Question: Hi, ive been dealing with this for some time now and need your help. well I have an array $arrayAmenities which contains a combination of the following data based on what is fetched from the database:
'''
Air Conditioned
Bar
Brunch
Party Room
Tea Room
Terrace
Valet
'''
I would like the application to dynamically check the following set of checkboxes based on the data contained in the array.
With my code only one checkbox is checked based on the first data contained in the array.
Can you please tell what Im missing? Thanks for answering.
code:
'''
//get amenities one by one in order to set the checkboxes
$arrayAmenities = explode(',', $rest_amenities );
$i=0;
while(count($arrayAmenities) > $i)
{
var_dump($arrayAmenities[$i]);
switch($arrayAmenities[$i])
{
case 'Air Conditioned':
$checkedAir = 'checked=true';
break;
case 'Bar':
$checkedBar = 'checked=true';
break;
case 'Brunch':
$checkedBru = 'checked=true';
break;
case 'Party Room';
$checkedPar = 'checked=true';
break;
}
$i+=1;
}
}
'''
checkboxes
'''
<table cellpadding="0" cellspacing="0" style="font-size:10px">
<tr>
<td style="border-top:1px solid #CCC;border-right:1px solid #CCC;border-left:1px solid #CCC; padding-left:5px ">Air Conditioned <input type="checkbox" name="air_cond" <?php print $checkedAir;?> value="Air Conditioned"></td>
<td style="padding-left:10px; border-top:1px solid #CCC;border-right:1px solid #CCC;">Bar <input type="checkbox" name="bar" value="Bar" <?php print $checkedBar;?>></td>
<td style="padding-left:10px; border-top:1px solid #CCC;border-right:1px solid #CCC; ">Brunch <input type="checkbox" name="brunch" value="Brunch" <?php print $checkedBru;?>></td>
</tr>
<tr>
<td style="border-top:1px solid #CCC;border-right:1px solid #CCC; border-bottom:1px solid #CCC; border-left:1px solid #CCC; padding-left:5px">Party Room <input <?php print $checkedPar;?> type="checkbox" name="party_room" value="Party Room" ></td>
<td style="padding-left:10px; border-top:1px solid #CCC;border-right:1px solid #CCC; border-bottom:1px solid #CCC;">Tea Room <input type="checkbox" name="tea_room" value="Tea Room" ></td>
<td style="padding-left:10px; border-top:1px solid #CCC;border-right:1px solid #CCC; border-bottom:1px solid #CCC;">Terrace <input type="checkbox" name="terrace" value="Terrace"></td>
</tr>
<tr>
<td colspan="3" style="border-bottom:1px solid #CCC; border-left:1px solid #CCC; border-right:1px solid #CCC; padding-left:5px">Valet <input type="checkbox" name="valet" value="Valet" ></td>
</tr>
</table>
'''
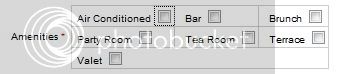
Answer: Thanks you all, thank to your advices I managed to get it done:
I made the following changes to my code and it work fine:
First I took off the while and switch and did the following:
'''
$arrayAmenities = explode(',', $rest_amenities );
$elt = implode(',', $arrayAmenities);
'''
As for the checkboxes, i just set the following as checked=true:
'''
<?php strStr($elt, "Air Conditioned")?print"checked=true":print "";?>
'''
I repeated the step above for all the checkboxes and it works perfectly. Thank you all for your suggestion which helped me a lot.